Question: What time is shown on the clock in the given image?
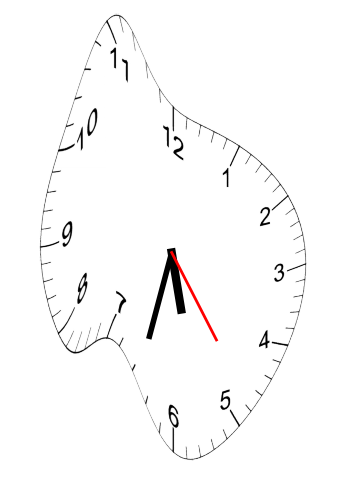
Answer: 05:32:24